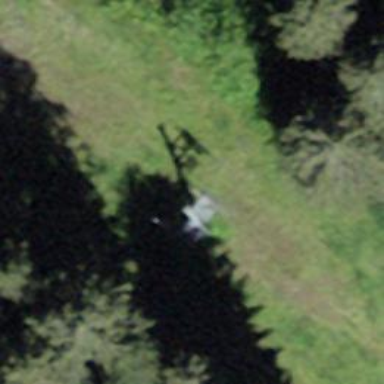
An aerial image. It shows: Pylon for aerialway.